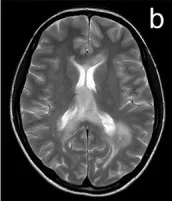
MRI of the brain and cervical spine documenting a significant progression of the tumefactive lesions. Examination performed ~5 years after the initial diagnosis of multiple sclerosis,. Several tumor-like enhancing lesions located around the lateral ventricles are visible on axial T2-weighted images.
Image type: radiology (mri)